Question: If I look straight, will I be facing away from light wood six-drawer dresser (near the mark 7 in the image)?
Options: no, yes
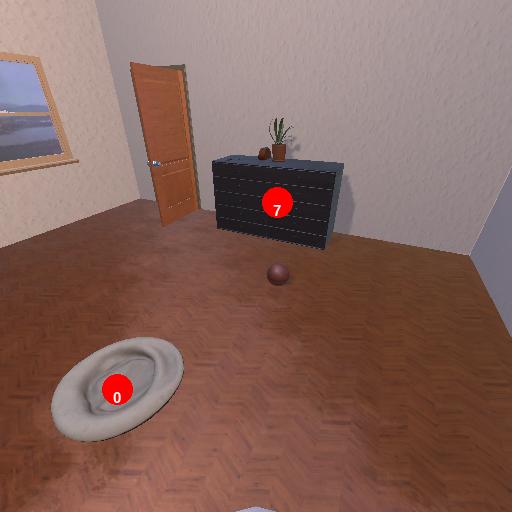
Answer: no